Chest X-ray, PA view. Patient: 66 years old, sex M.
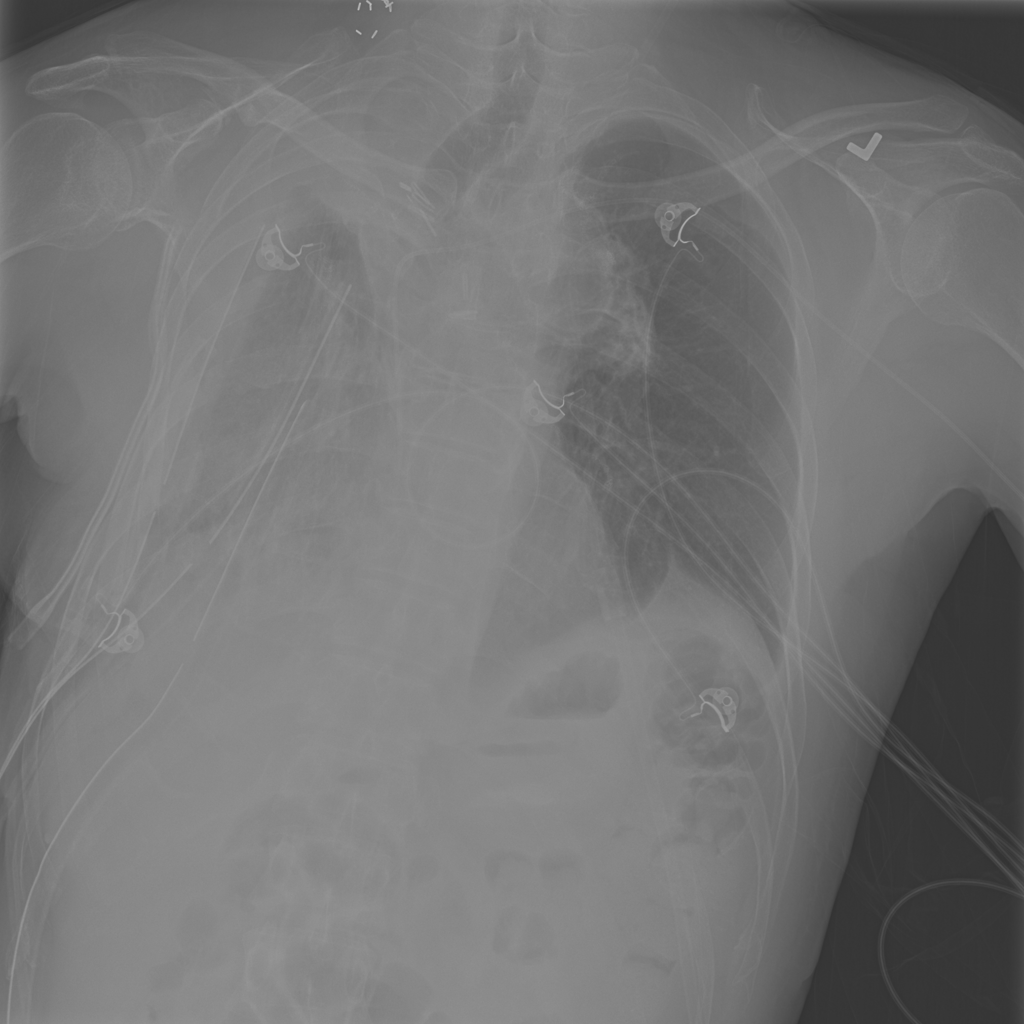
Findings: No Finding